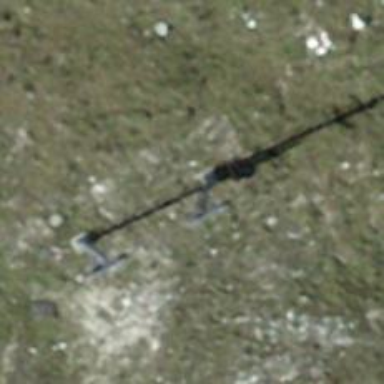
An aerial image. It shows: Pylon for aerialway.